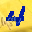
Label: 4